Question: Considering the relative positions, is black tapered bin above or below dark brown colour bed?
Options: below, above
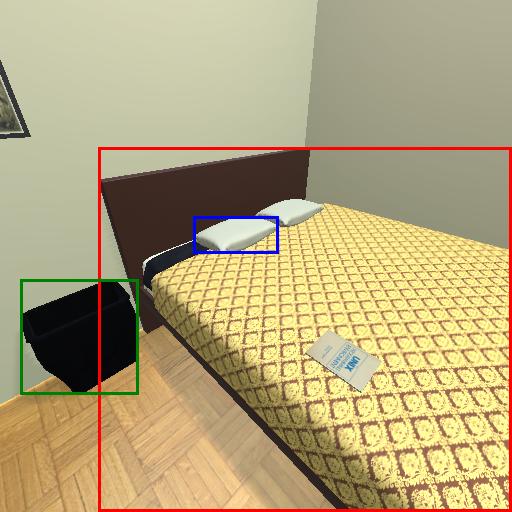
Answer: below